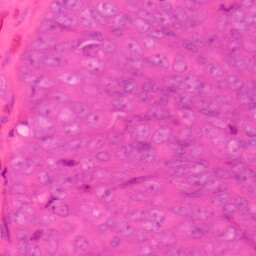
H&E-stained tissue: Colon